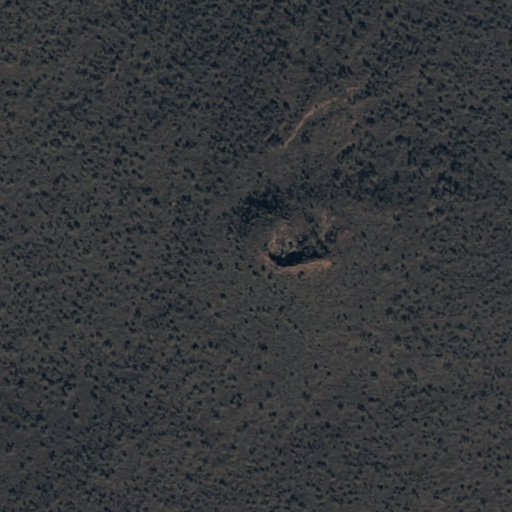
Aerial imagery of mountain in Hawaii named Pu‘unāhāhā containing only unknown